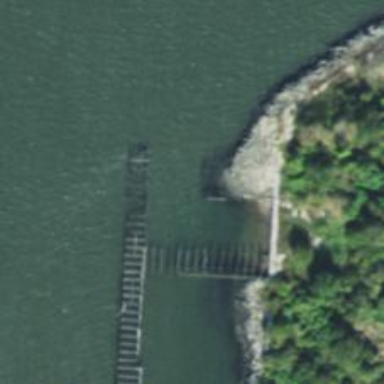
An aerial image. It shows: Ruined pier made by man.